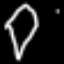
Label: diamond